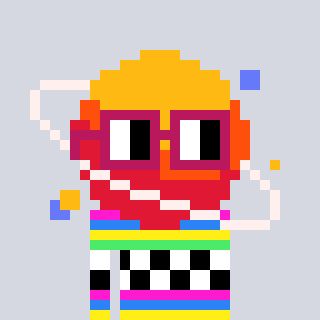
a pixel art character with square dark red glasses, a saturn-shaped head and a orange-colored body on a cool background